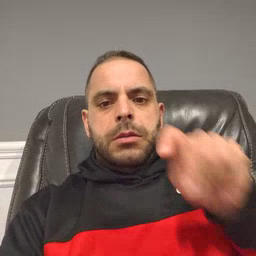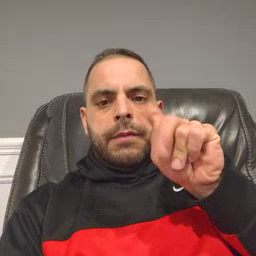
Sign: TV